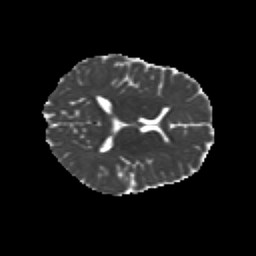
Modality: MD
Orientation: axial
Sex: female
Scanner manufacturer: siemens
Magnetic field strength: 3 T
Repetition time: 5 s
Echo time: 0.071 s